Question: I am developing an app where I am using the side moving menu like in the facebook app:

I want to keep that bar up top present through out the app and have the UINavigationControllers get swapped in and out of it for the different sections of the app for Item1 ... ItemN.
How can I go about doing this?
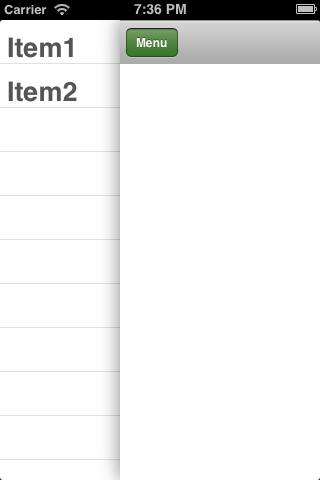
Answer: I solved this issue using child view controllers on the "central" view.
I simply made the top most persistant menu a subview that rested on top of the child view controller's view.